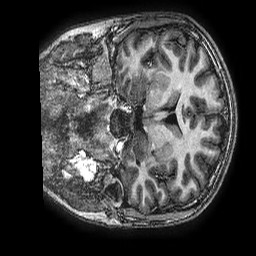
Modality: T1w
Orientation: coronal
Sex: female
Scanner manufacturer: ge
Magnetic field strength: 3 T
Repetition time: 0.00766 s
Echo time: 0.003476 s